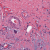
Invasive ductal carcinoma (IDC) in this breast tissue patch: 0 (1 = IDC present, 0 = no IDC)